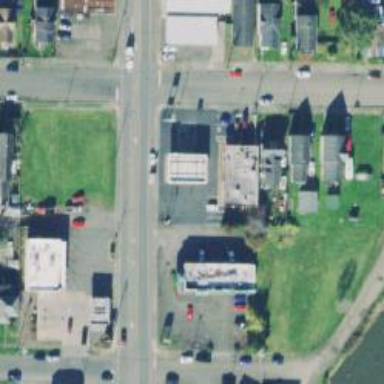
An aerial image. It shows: Convenience shop.